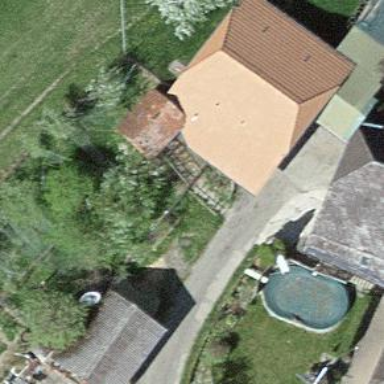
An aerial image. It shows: Rural barn.